Interaction volume radius: 10 \u00c5
Interaction volume height: 20 \u00c5
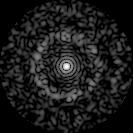
Disorder parameter: 0.826